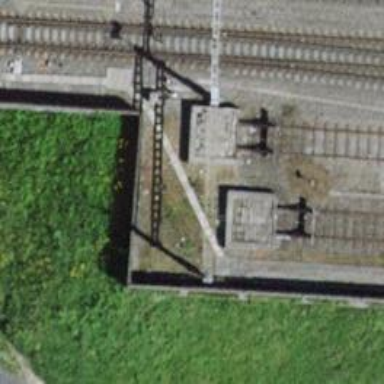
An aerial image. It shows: Railway buffer stop.